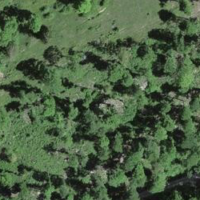
EUNIS habitat code: 41
Species observed at this site:
Lathyrus vernus